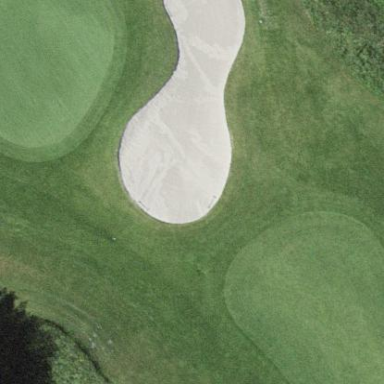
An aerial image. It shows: Golf bunker.